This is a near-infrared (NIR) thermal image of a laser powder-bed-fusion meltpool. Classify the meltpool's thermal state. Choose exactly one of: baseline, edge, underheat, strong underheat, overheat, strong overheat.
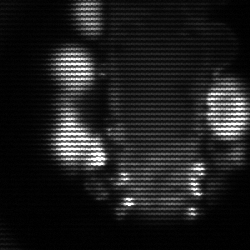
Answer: strong underheat